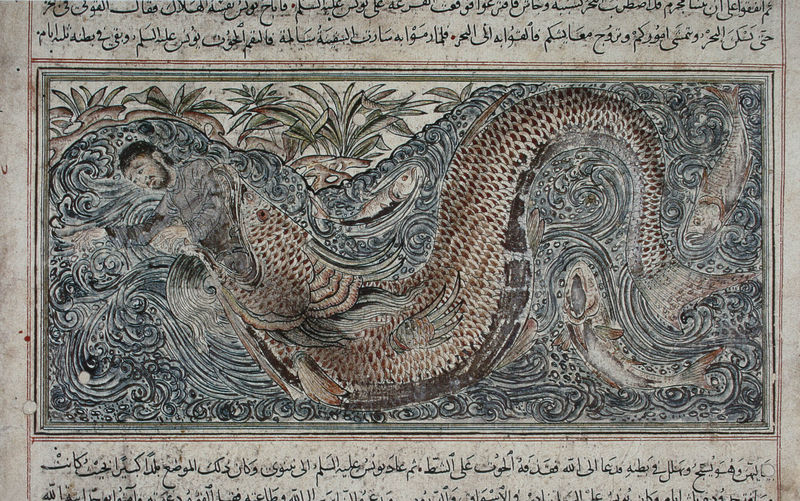
Titel: Jonas und der Wal
Institution: Khalili Collection
Schlagwörter: blau, blätter, gott, hand, kopf, laub, mann, meer, wasser, weiß, fluss, grün, ocker, see, ufer, braun, bunt, grau, schwarz, zeichen, zeichnung, rot, tier, tiere, beige, malerei, ornament, bart, bibel, geschichte, gesicht, mensch, rahmen, tod, bild, natur, strauch, sträucher, blatt, pflanzen, boot, schuppen, schwanz, relief, schiff, schrift, strand, welle, wellen, papier, farbe, linien, rand, angst, woge, wogen, essen, tafel, ornamente, schriftzeichen, buch, orient, rechteck, groß, seite, illustration, text, nixe, schlange, worte, koloriert, tinte, buchseite, ornamental, fisch, arabisch, beute, strudel, verschlungen, maul, fressen, fabel, sage, märchen, fabelwesen, echse, palmen, wildnis, fresko, wal, miniatur, prophet, phantasie, ungeheuer, arabien, islam, drache, handschrift, fische, testament, unglücklich, flossen, untier, flosse, loch ness, schuppe, raubtier, noah, freske, wellenlinien, buchmalerei, seeschlange, seeungeheuer, morgenland, persisch, fischschwanz, kopg, kalligrafie, meerschlange, leidend, wassermann, wasserwesen, verschlingen, walfisch, illumination, ängstlich, wassergott, gesischt, jonas, fischmaul, meerungeheuer, jason, gitt, biblische, jona, meermann, verschlucken, t, altes testamen, frisst, waal, auffressen, schwimmern, beutefang